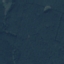
Land use / land cover: Forest